Question: I tried searching and didn't have any success in fixing my problem so I tried finding my own solution.
First I found max (Max) value (min value is always 1), then I set loop to search value by value, but something is wrong with my loop.
'''
For i As Integer = 1 To Max
For y As Integer = 0 To DataGridView1.Rows.Count - 1
If DataGridView1.Rows(y).Cells(0).Value = i Then
Else
builder2.Append(i & ",")
End If
Next
Next
'''
To me loop looks OK but it's not working. If value 'i' is found do nothing if it's not found add 'i' to 'stringbuilder', and so on until it reaches 'Max' value. But whatever combination I've tried I get some weird results.
Numbers are sorted from lowest to highest.
I've also extracted all values from DGV column to comma delimited string if it's easier that way...
EDIT :
Just for experimenting with that loop I've put i = 40 to 50 (to reduce the range). I know that missing values in DGV column are 40-46 and 59.
This is what I've got with loop above :

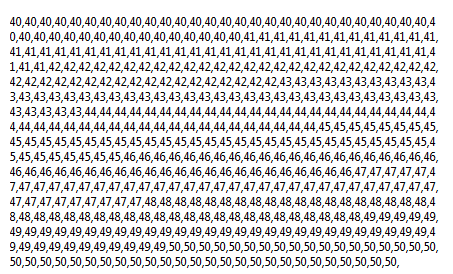
Answer: You can use LINQ to find missing numbers quite easily. You just need to get the existing numbers into a List, and then you can use 'Max()' to find the largest number, and 'Except()' to find the missing ones.
I put a DGV named DataGridView1 with one column, a button named bnPopulateDGV, and a button named bnFindMissingNumbers on a new Windows Form, and used the following code (with 'Option Infer On'):
'''
Private Sub bnPopulateDGV_Click(sender As Object, e As EventArgs) Handles bnPopulateDGV.Click
DataGridView1.Rows.Clear()
Dim seq1 = Enumerable.Range(1, 100).ToList()
Dim rand As New Random
' knock some out
For i = 1 To 5
seq1.RemoveAt(rand.Next(0, 50))
Next
For Each s In seq1
DataGridView1.Rows.Add(New String() {s.ToString()})
Next
End Sub
Private Sub bnFindMissingNumbers_Click(sender As Object, e As EventArgs) Handles bnFindMissingNumbers.Click
Dim existingNumbers As New List(Of Integer)
For Each r As DataGridViewRow In DataGridView1.Rows
existingNumbers.Add(CInt(r.Cells(0).Value))
Next
Dim min = 1
Dim max = existingNumbers.Max()
Dim missingNumbers = Enumerable.Range(min, max - min + 1).Except(existingNumbers)
MsgBox("Missing: " & String.Join(", ", missingNumbers))
End Sub
'''